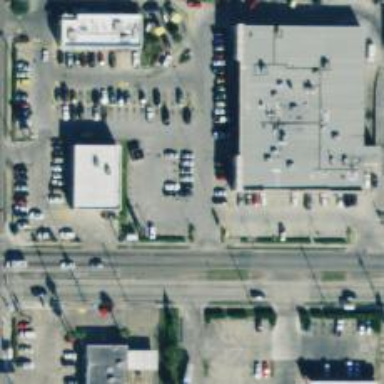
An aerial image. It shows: Parking space.